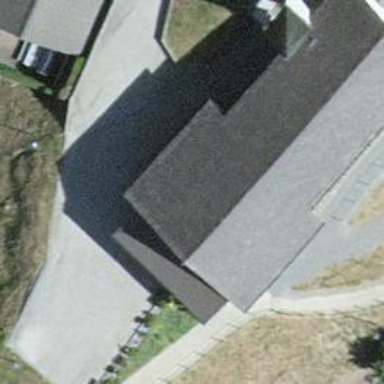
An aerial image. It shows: Church which is place of worship.